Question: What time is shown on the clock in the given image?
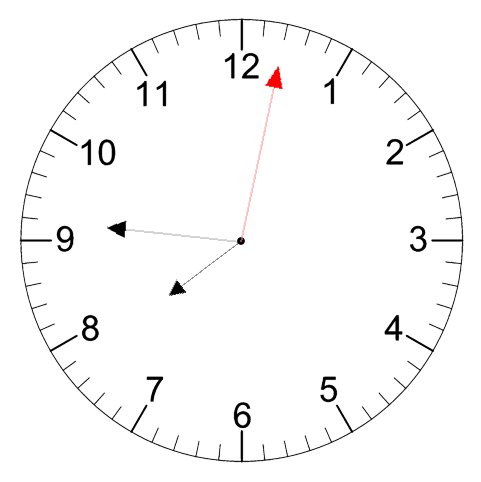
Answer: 07:46:02